The plot shows how the frequency content of a bearing vibration signal evolves over time (STFT spectrogram). Determine the bearing's health state. Answer with exactly one of: normal, inner_race, outer_race, ball.
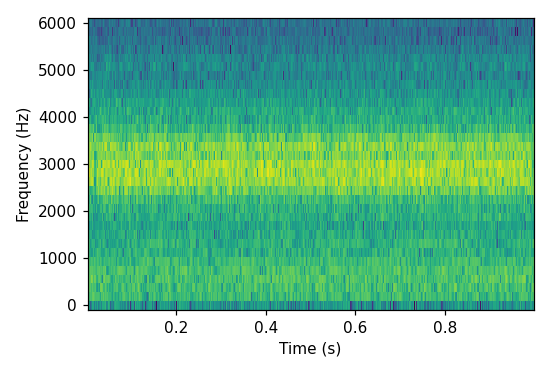
Answer: outer_race